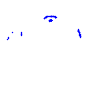
Particle: kaon